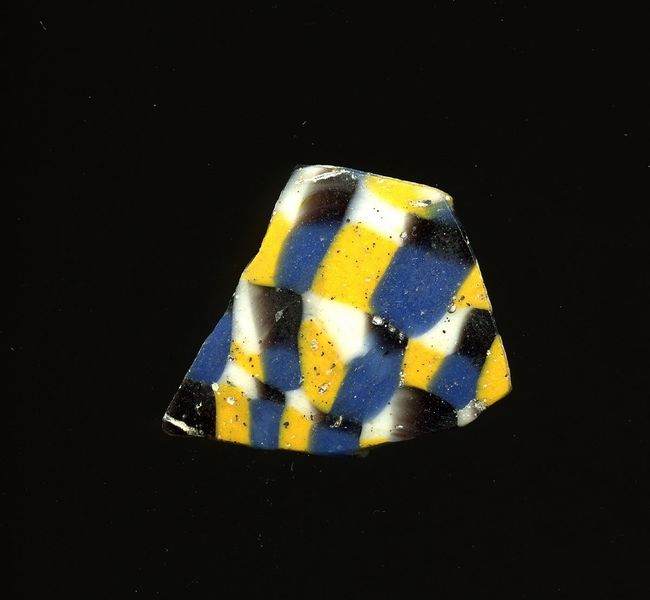
Titel: Mosaikglasfragment
Standort: Hamburg
Institution: Museum für Kunst und Gewerbe Hamburg
Schlagwörter: glas, antike, geschnitten, mosaik, wandschmuck, kaiserzeit, gepresst, bodenbeläge, frühe kaiserzeit, prinzipat, römische, mittlere, späte